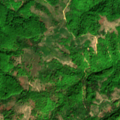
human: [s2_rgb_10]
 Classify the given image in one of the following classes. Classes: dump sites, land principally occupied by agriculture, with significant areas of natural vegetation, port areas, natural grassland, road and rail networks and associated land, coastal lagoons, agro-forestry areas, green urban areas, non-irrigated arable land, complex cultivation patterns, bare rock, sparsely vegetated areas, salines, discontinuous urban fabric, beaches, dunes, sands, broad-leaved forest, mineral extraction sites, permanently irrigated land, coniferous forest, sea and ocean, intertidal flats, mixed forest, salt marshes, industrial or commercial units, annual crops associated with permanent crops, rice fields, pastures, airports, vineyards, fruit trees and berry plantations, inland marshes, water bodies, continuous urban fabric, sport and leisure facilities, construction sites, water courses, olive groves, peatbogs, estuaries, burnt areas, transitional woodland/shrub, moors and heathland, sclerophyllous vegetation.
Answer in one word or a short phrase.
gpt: land principally occupied by agriculture, with significant areas of natural vegetation, broad-leaved forest